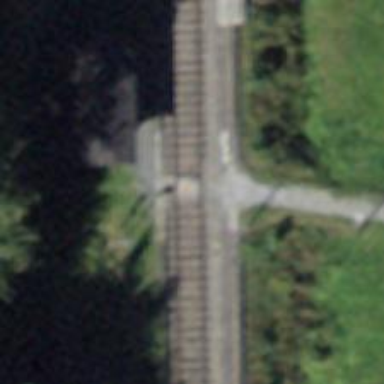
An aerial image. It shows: Crossing for the railway.